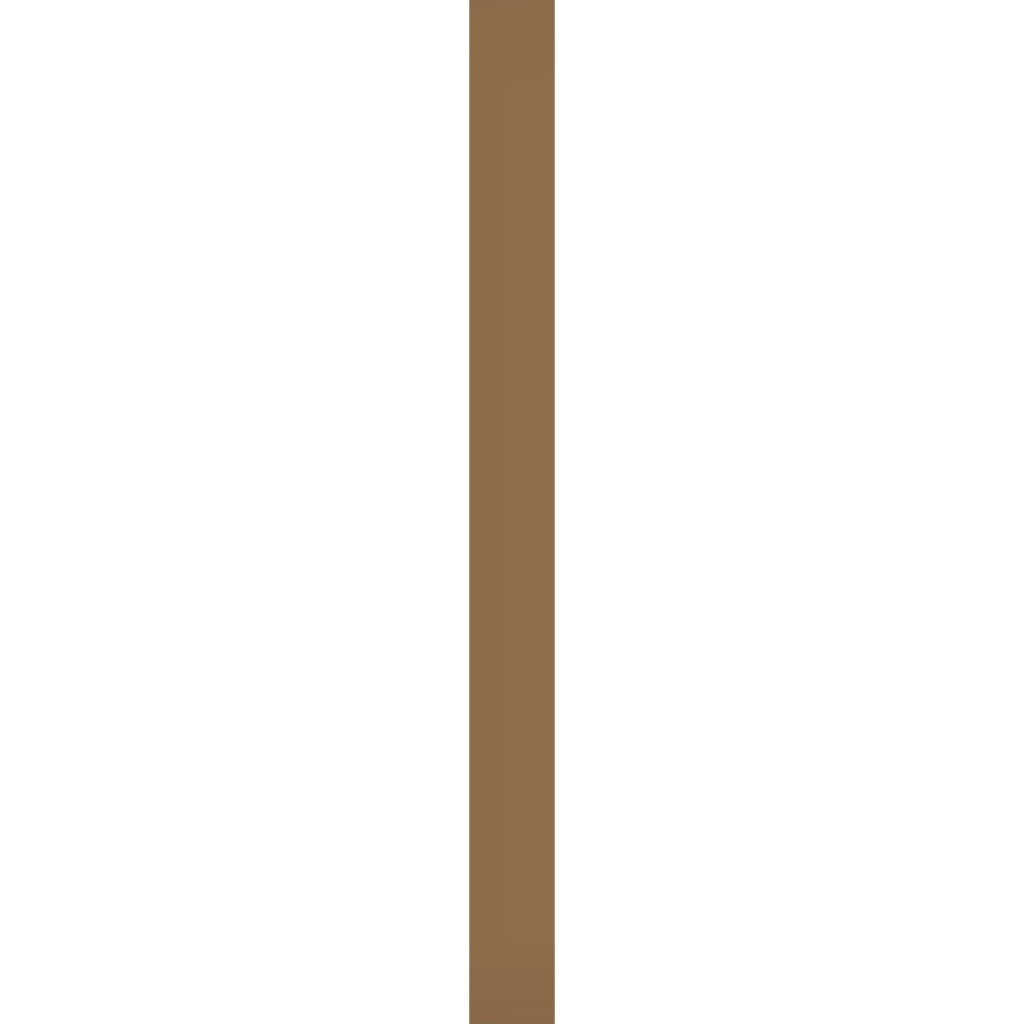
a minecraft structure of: Minecraft bad low quality